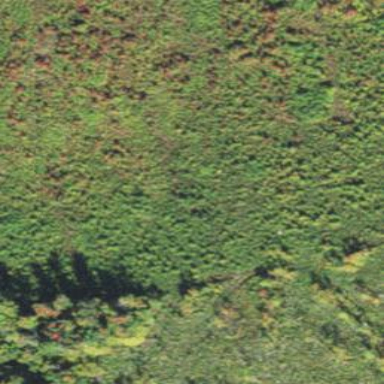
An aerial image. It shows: Clearcut area created by human activity.